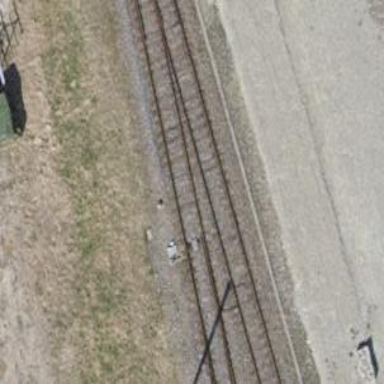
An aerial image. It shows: Railway switch.